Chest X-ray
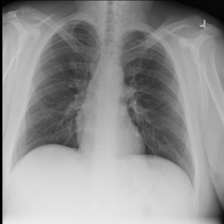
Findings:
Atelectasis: negative
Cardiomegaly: negative
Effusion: negative
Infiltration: negative
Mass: negative
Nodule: negative
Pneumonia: negative
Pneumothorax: negative
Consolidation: negative
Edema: negative
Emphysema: negative
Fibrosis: negative
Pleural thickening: negative
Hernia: negative